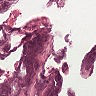
Metastatic tissue present: no